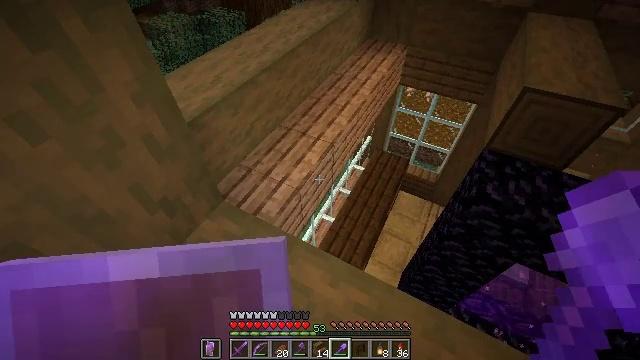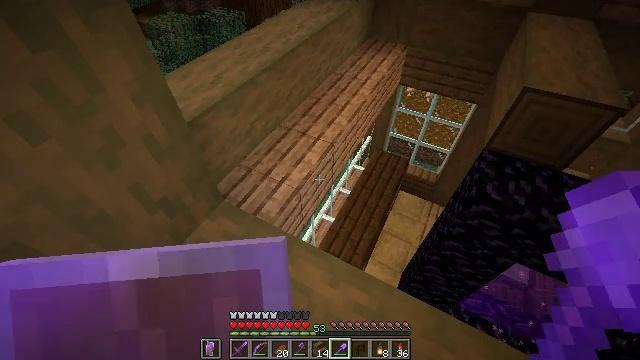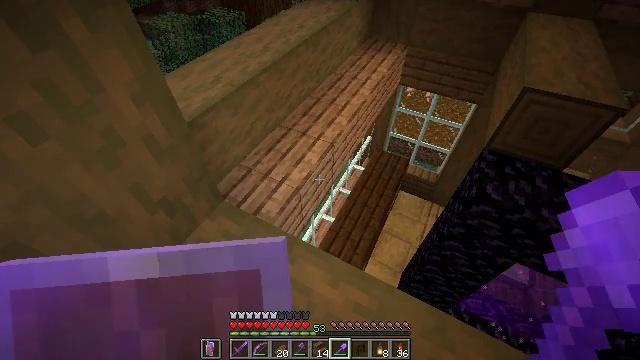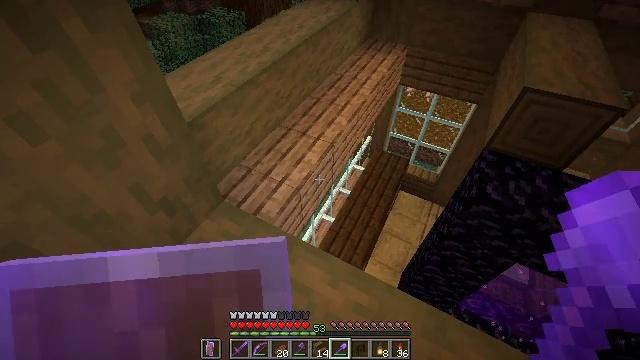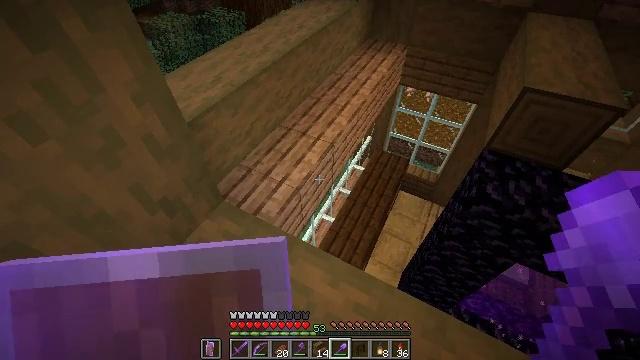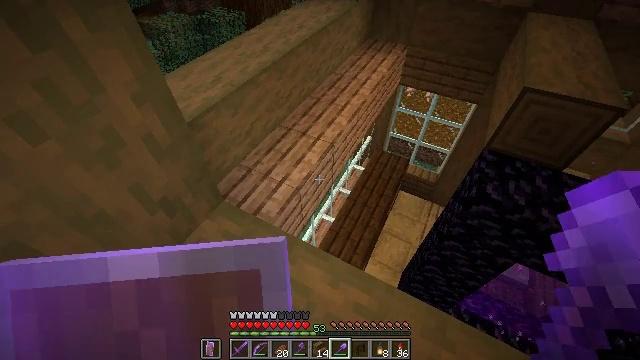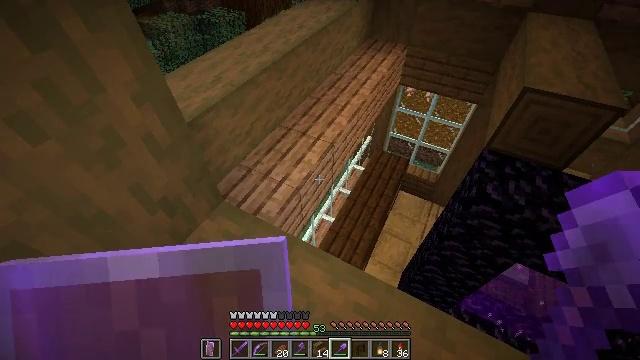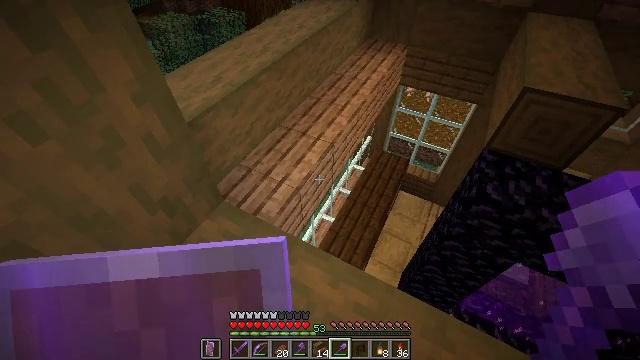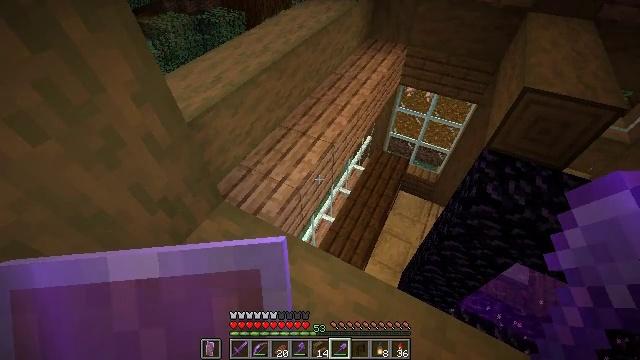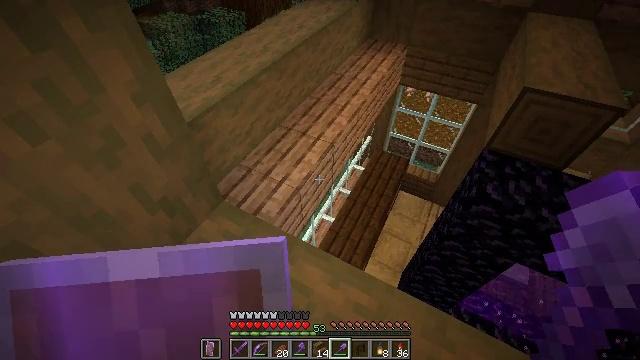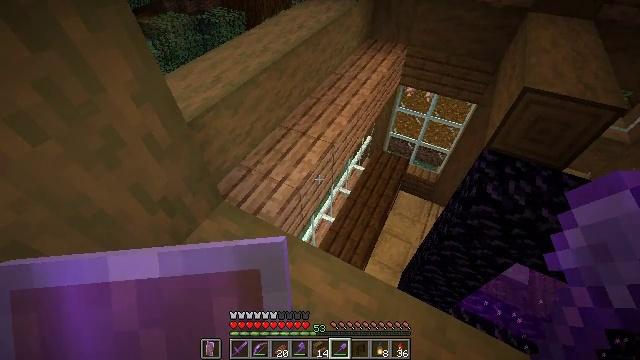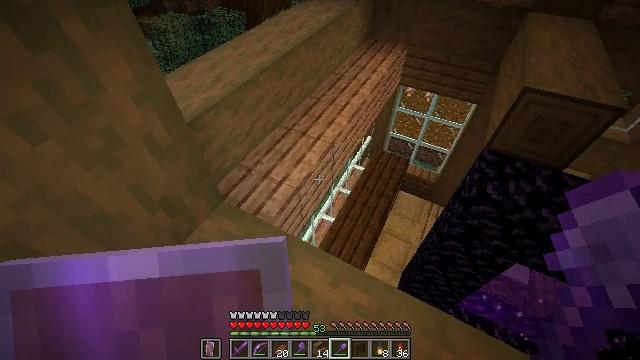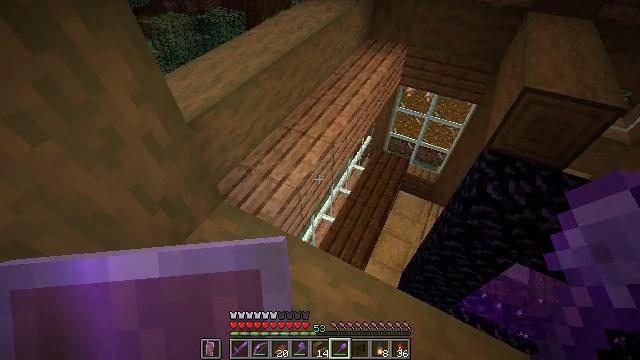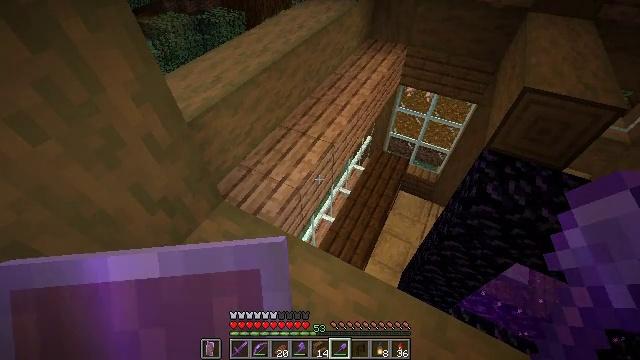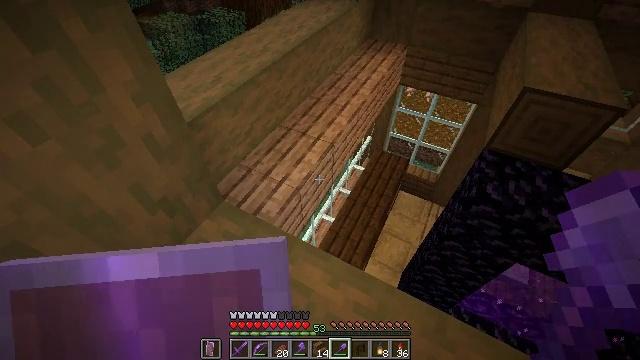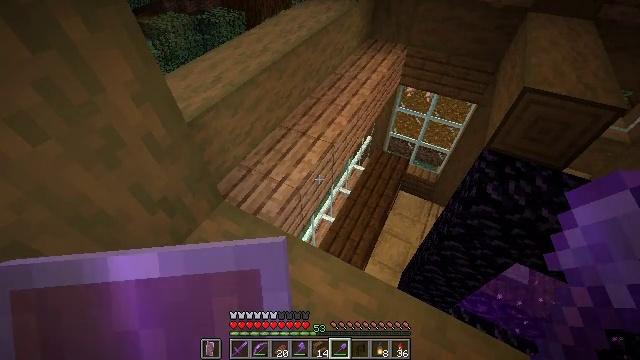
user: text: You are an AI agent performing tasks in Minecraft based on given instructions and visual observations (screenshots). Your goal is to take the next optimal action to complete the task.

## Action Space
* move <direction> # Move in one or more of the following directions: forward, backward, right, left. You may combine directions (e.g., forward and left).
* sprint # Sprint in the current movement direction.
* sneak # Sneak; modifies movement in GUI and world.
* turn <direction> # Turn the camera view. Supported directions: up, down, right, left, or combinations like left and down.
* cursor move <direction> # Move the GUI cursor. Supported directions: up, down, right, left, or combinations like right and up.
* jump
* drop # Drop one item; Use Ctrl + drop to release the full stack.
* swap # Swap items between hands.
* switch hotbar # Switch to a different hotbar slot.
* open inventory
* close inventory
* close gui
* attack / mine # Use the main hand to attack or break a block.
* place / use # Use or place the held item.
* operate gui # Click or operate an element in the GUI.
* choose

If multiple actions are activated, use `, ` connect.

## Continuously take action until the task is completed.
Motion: motion action
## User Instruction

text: Collect the beehive for bees.
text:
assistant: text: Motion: no_op
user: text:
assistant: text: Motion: no_op
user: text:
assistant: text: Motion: no_op
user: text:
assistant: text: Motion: no_op
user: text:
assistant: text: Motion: no_op
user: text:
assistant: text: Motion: no_op
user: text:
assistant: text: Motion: no_op
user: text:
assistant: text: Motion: no_op
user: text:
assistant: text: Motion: no_op
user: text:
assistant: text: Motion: no_op
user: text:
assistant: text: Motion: no_op
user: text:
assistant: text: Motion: no_op
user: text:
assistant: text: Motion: no_op
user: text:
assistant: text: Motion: no_op
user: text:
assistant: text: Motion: no_op
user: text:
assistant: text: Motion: no_op
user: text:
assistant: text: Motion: no_op
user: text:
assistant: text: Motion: no_op
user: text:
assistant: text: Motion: no_op
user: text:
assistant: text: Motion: no_op
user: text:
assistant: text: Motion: no_op
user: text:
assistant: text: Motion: move forward
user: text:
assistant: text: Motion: move forward
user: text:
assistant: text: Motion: move forward
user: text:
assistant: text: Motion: move forward
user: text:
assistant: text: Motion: move forward, turn left
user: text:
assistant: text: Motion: move forward, turn left
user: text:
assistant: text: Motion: move forward, turn left
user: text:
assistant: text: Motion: move forward
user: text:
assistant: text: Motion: move forward